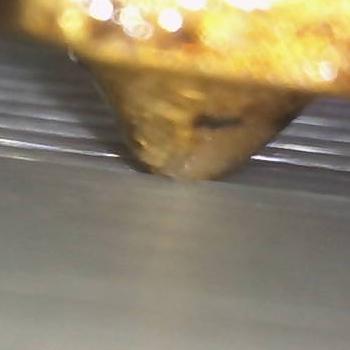
Flow rate: 184%